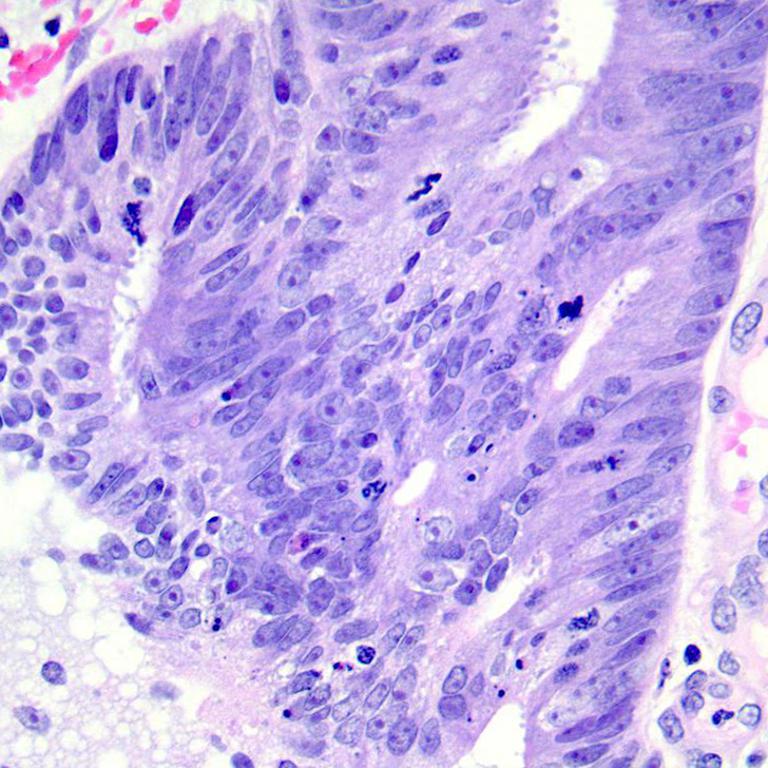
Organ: colon
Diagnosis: adenocarcinomas